Question:
Hi, this is what I get when I use the colorbox. the image is correctly attached. when I remove the colorbox, the image opens in a window.
How can I resolve this?
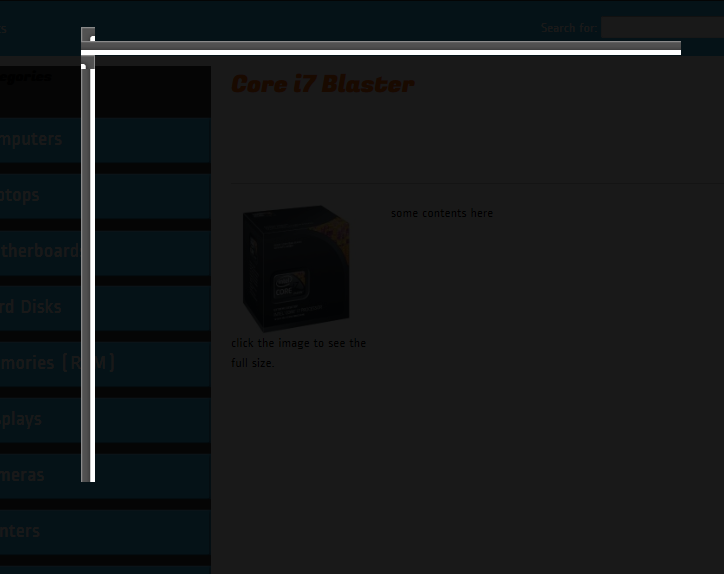
Answer: Make sure you are using jQuery 1.4.4+ and that you are loading the CSS prior to the plugin script.